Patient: sex F, age 66
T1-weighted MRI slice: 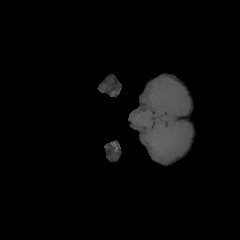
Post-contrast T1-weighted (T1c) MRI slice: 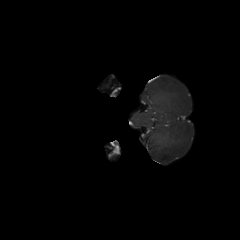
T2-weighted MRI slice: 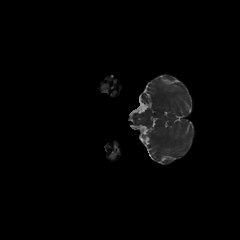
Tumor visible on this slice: no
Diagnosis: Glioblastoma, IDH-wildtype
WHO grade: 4